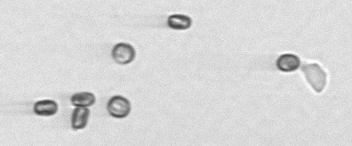
Label: Thalassiosira_sp_aff_mala